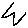
Label: zigzag